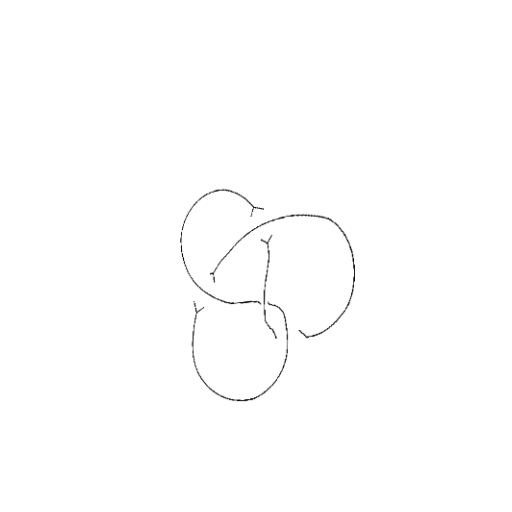
Crossing number: 4